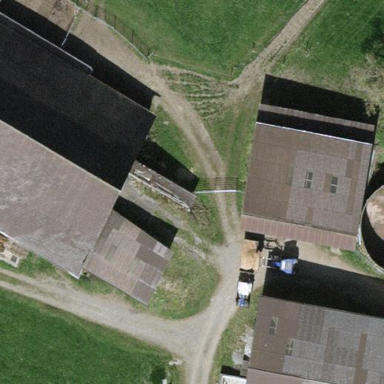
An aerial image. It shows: Farmyard area.